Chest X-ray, AP view. Patient: 47 years old, sex F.
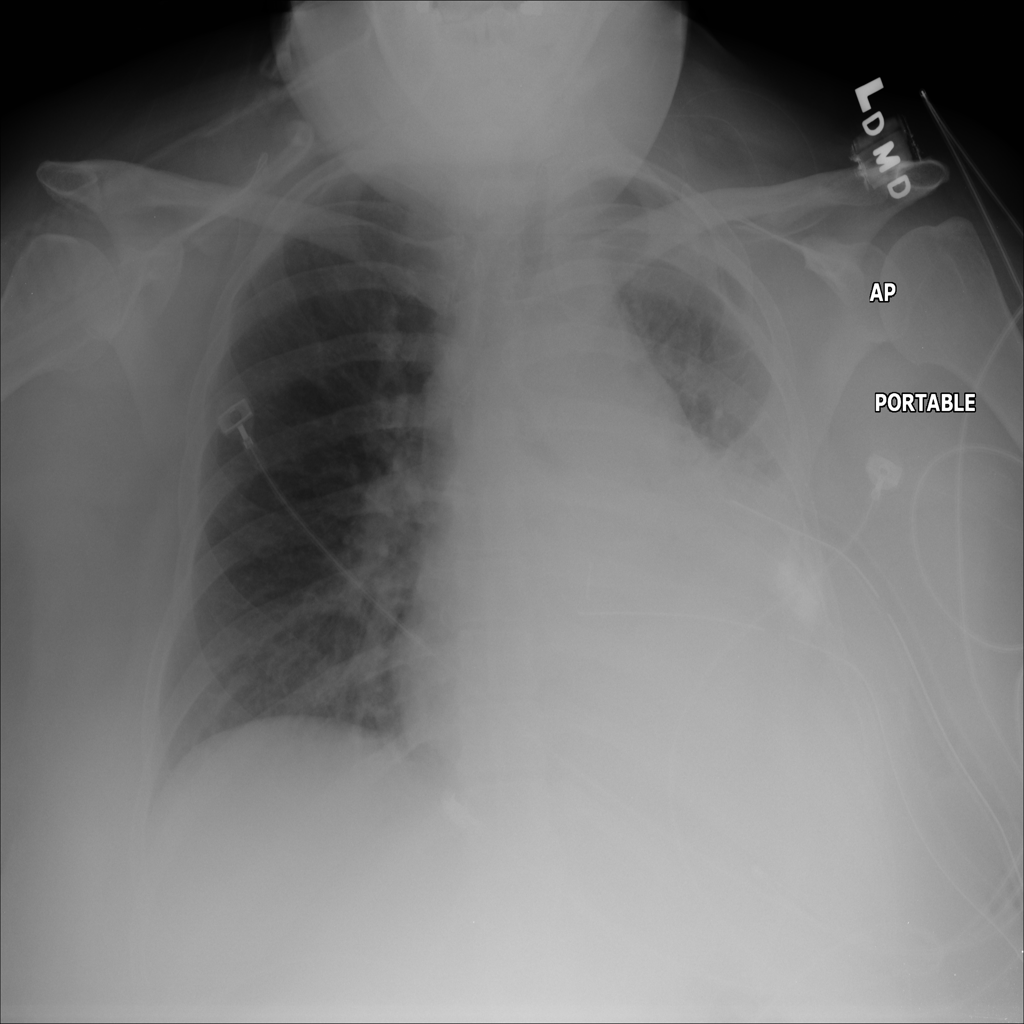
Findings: No Finding